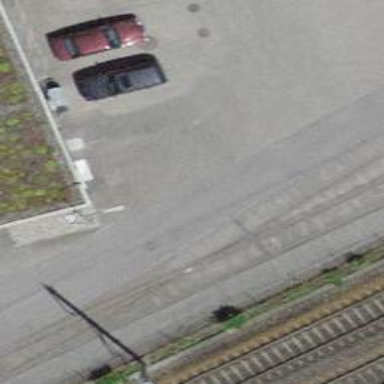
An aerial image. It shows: Railway yard with one track in service.